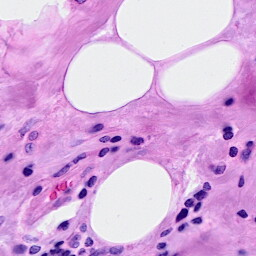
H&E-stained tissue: Breast